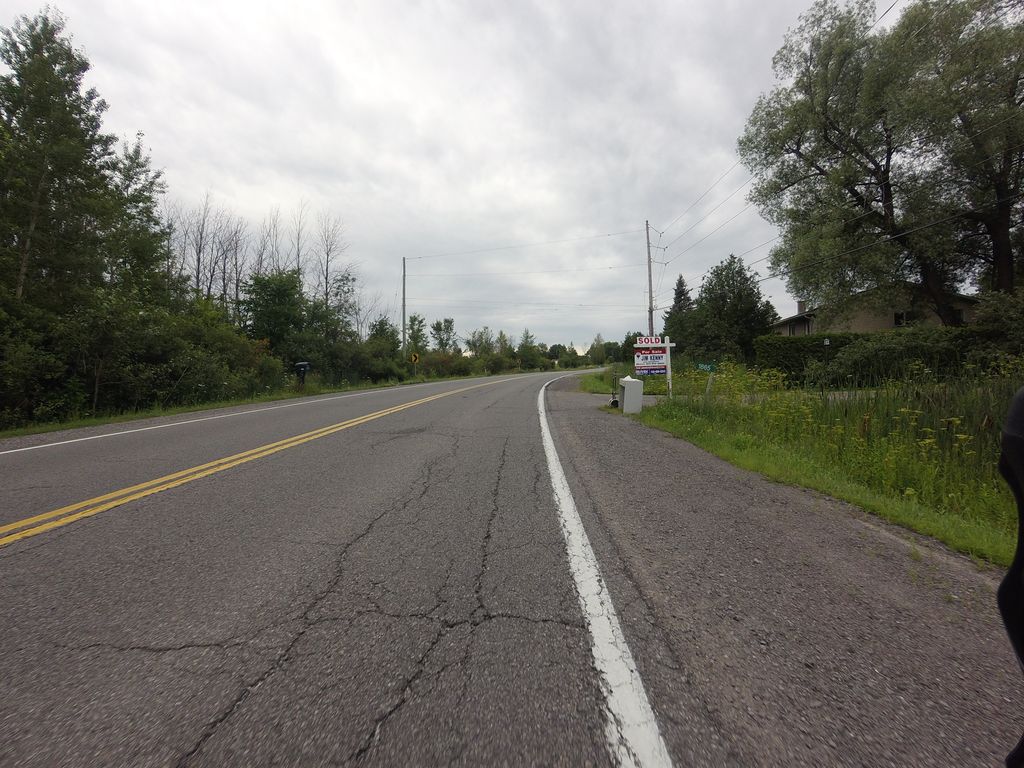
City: ottawa-gatineau